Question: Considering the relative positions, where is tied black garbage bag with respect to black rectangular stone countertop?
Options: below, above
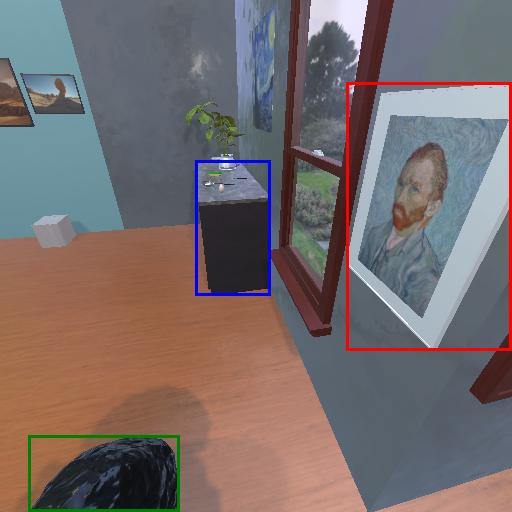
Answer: below